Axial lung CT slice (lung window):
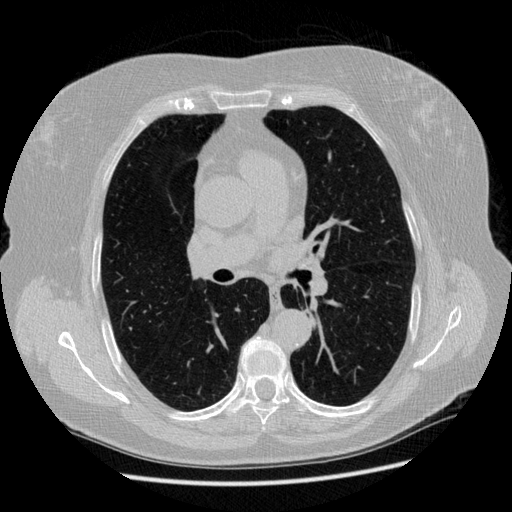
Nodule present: no